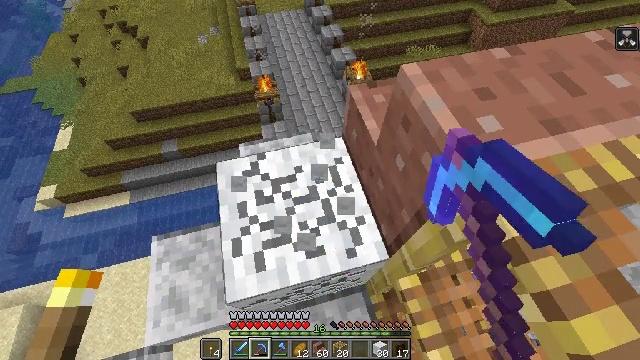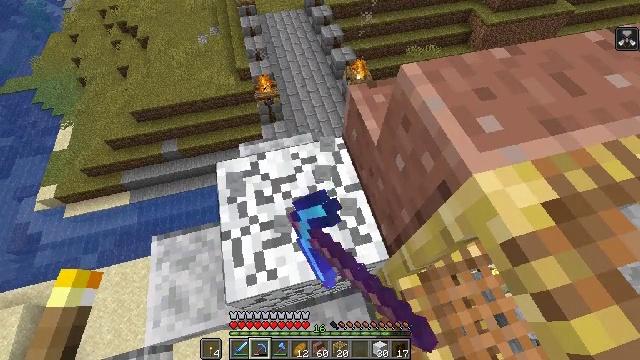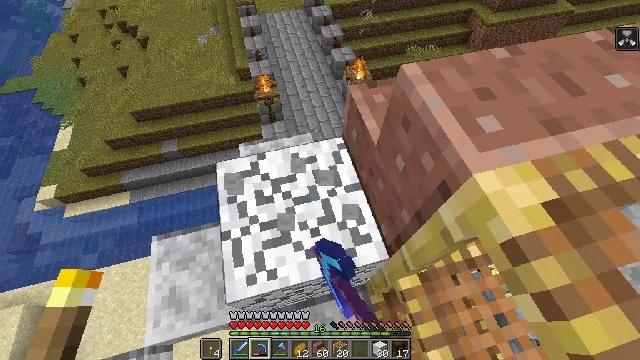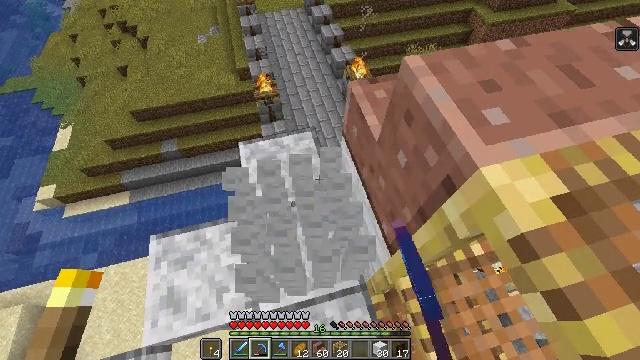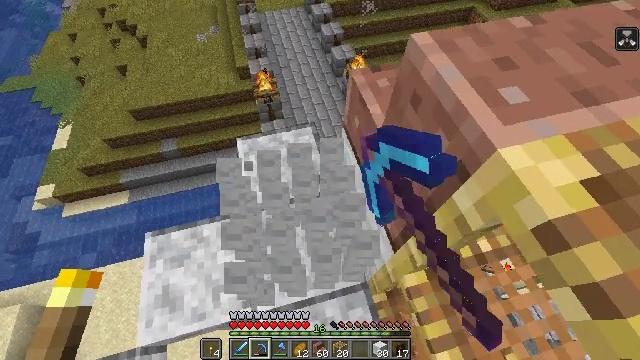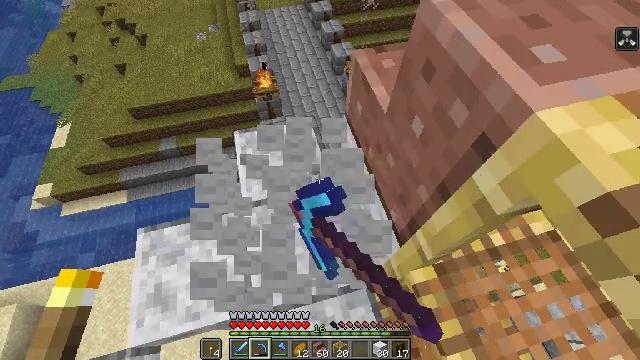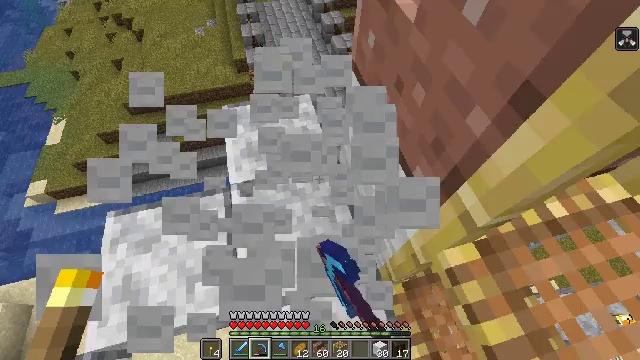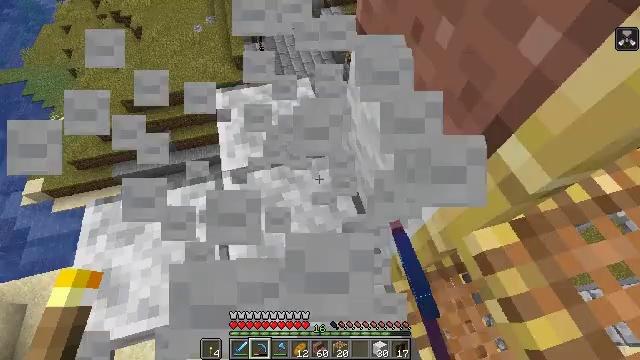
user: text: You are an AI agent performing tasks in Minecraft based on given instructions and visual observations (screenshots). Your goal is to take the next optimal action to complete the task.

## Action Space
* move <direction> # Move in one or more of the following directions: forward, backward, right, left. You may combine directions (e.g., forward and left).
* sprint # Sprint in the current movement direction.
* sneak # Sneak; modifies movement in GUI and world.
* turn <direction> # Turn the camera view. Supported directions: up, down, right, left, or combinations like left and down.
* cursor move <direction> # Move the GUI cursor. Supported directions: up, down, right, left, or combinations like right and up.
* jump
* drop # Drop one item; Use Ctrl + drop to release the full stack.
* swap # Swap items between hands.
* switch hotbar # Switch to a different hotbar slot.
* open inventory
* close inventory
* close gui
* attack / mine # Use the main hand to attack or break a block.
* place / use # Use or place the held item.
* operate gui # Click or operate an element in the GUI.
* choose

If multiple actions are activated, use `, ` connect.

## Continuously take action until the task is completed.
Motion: motion action
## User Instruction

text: Mine the white wool block.
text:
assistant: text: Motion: attack / mine
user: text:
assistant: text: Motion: attack / mine
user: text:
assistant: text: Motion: attack / mine
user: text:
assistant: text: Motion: attack / mine
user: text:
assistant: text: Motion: attack / mine
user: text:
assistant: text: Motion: attack / mine
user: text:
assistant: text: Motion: attack / mine, switch to hotbar 2
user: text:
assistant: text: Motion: attack / mine, switch to hotbar 2